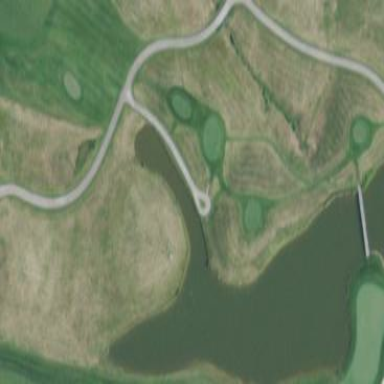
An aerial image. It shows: Golf rough area.